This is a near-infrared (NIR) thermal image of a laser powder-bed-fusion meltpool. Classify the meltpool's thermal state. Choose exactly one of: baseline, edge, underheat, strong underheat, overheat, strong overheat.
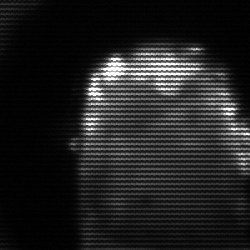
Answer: baseline